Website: lowes
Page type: receipt
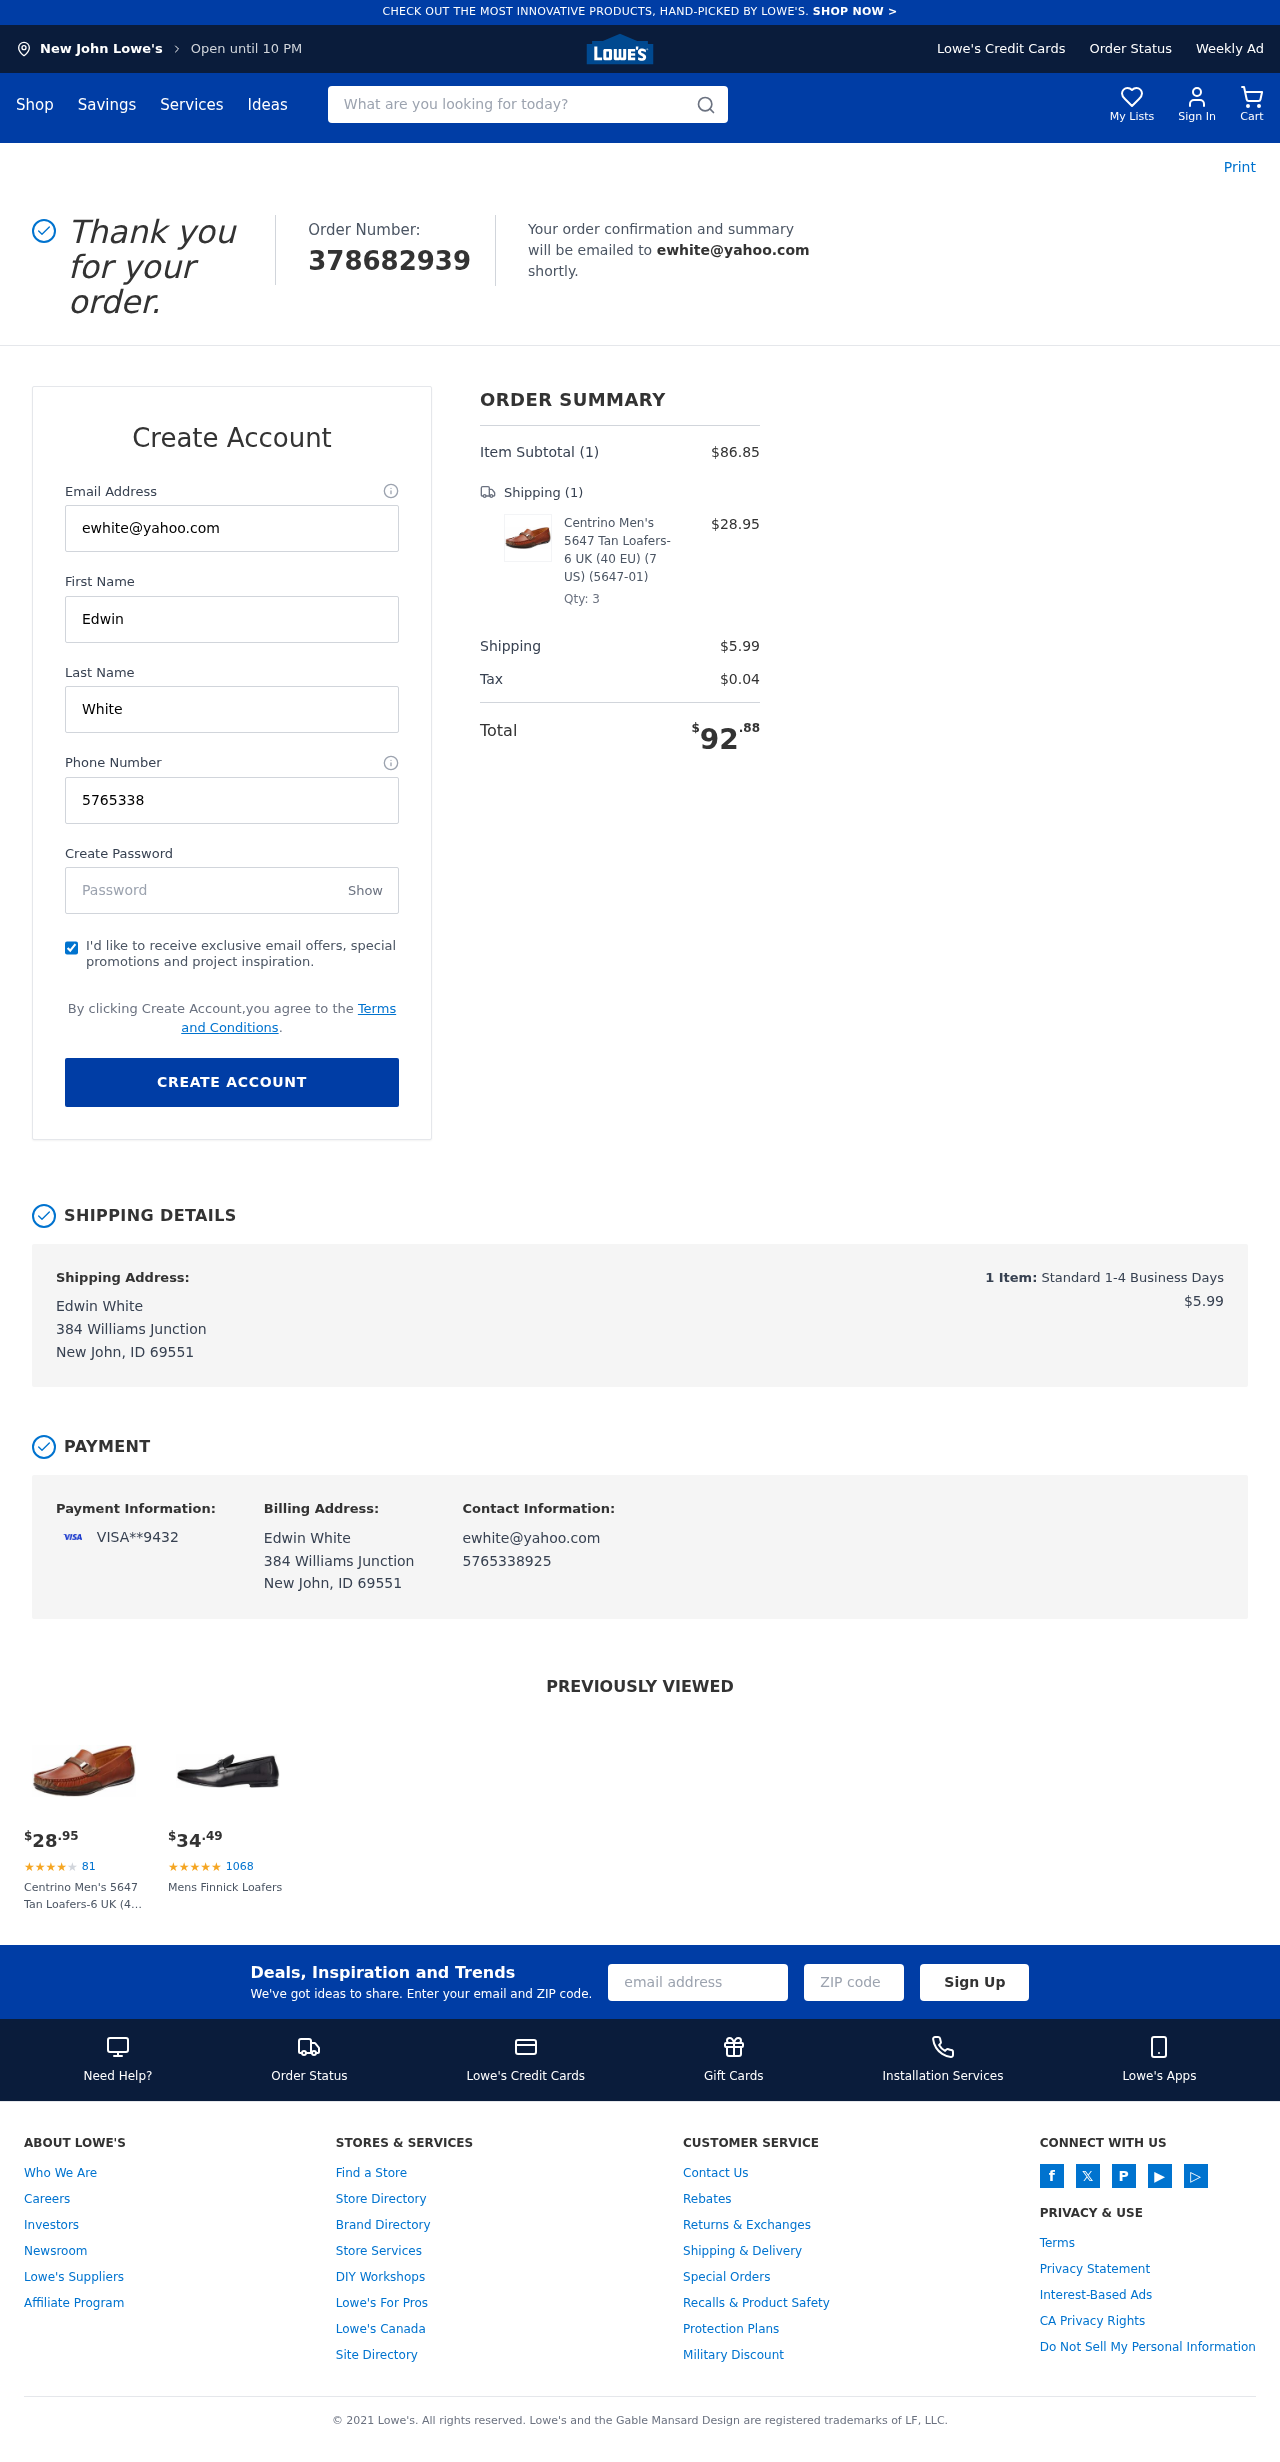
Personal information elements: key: PII_CARD_LAST4
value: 9432
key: PII_CARD_TYPE
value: VISA
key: PII_CITY
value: New John
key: PII_EMAIL
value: ewhite@yahoo.com
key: PII_FULLNAME
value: Edwin White
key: PII_PHONE
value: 5765338925
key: PII_STREET
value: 384 Williams Junction
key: PII_FIRSTNAME
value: Edwin
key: PII_LASTNAME
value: White
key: PII_CITY_STATE_ZIP
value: New John, ID 69551
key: PII_FULLNAME2
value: Edwin White
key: PII_FULLNAME3
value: Edwin White
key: PII_FIRSTNAME2
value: Edwin
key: PII_FIRSTNAME3
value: Edwin
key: PII_LASTNAME2
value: White
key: PII_LASTNAME3
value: White
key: PII_FIRSTNAME_DERIVED
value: Edwin
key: PII_LASTNAME_DERIVED
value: White
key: PII_FULLNAME_DERIVED
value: Edwin White
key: PII_NAME_FULL_DERIVED
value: Edwin White
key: PII_STREET2
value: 384 Williams Junction
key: PII_CITY_STATE_ZIP2
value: New John, ID 69551
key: PII_EMAIL2
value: ewhite@yahoo.com
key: PII_EMAIL3
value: ewhite@yahoo.com
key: PII_PHONE_LINE
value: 8925
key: PII_PHONE_SUFFIX
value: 8925
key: PII_PHONE2
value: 5765338925
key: PII_PHONE3
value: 5765338925
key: PII_PHONE_NUMERIC
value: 5765338925
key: PII_PHONE_LINE_NUMERIC
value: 8925
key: PII_PHONE_SUFFIX_NUMERIC
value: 8925
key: PII_PHONE2_NUMERIC
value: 5765338925
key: PII_PHONE3_NUMERIC
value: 5765338925
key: PII_PHONE_DIGITS
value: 5765338925
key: PII_PHONE_LAST4
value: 8925
Product elements: key: PRODUCT1_NAME
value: Centrino Men's 5647 Tan Loafers-6 UK (40 EU) (7 US) (5647-01)
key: PRODUCT1_PRICE
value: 28.95
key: PRODUCT1_QUANTITY
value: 3
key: PRODUCT2_NAME
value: Mens Finnick Loafers
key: PRODUCT2_NUM_RATINGS
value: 1068
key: PRODUCT2_PRICE
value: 34.49
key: PRODUCT1_PRICE2
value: $28.95
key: PRODUCT1_RATING2
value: ★
★
★
★
★
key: PRODUCT1_NUM_RATINGS2
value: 81
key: PRODUCT1_NAME2
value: Centrino Men's 5647 Tan Loafers-6 UK (40 EU) (7 US) (5647-01)
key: PRODUCT2_RATING
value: ★
★
★
★
★
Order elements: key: ORDER_ID
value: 378682939
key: ORDER_NUM_ITEMS
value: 1
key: ORDER_SUBTOTAL
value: $86.85
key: ORDER_NUM_ITEMS2
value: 1
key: ORDER_SHIPPING_COST
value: $5.99
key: ORDER_TAX
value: $0.04
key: ORDER_TOTAL
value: $92.88
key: ORDER_NUM_ITEMS3
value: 1
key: ORDER_SHIPPING_COST2
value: $5.99
Search elements: key: HEADER_SEARCH
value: What are you looking for today?